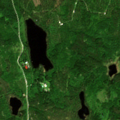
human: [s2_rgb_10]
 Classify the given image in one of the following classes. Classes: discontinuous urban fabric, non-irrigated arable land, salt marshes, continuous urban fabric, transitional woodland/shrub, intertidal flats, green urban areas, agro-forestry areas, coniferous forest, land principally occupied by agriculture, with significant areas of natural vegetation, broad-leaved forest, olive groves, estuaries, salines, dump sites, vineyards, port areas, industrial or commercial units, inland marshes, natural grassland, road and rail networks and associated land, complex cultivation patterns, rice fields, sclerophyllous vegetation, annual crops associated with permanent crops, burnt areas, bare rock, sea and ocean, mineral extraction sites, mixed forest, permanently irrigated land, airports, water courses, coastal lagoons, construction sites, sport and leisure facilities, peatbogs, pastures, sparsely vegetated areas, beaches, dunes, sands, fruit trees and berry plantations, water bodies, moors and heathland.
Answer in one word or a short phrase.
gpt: broad-leaved forest, coniferous forest, mixed forest